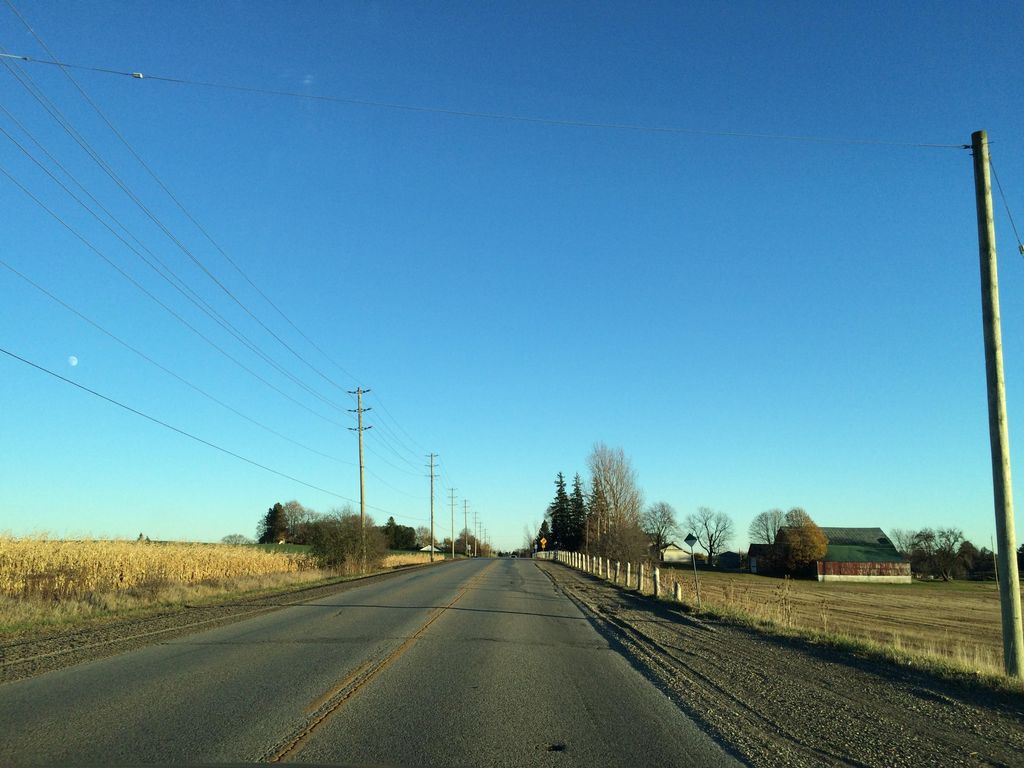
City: kitchener-waterloo